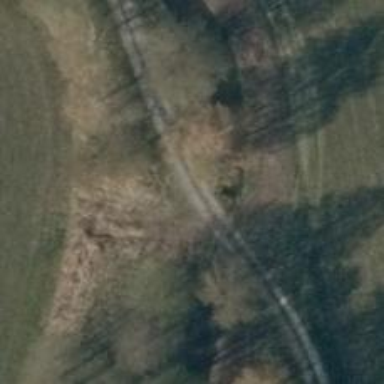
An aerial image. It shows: Gravel track with grade3 tracktype.